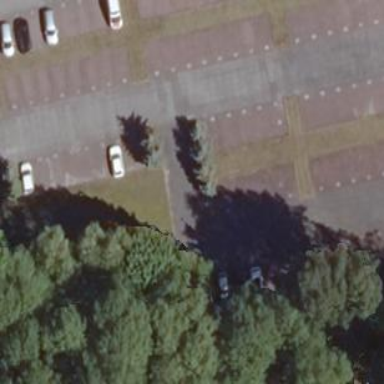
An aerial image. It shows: Road serving as parking aisle.